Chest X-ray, PA view. Patient: 62 years old, sex F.
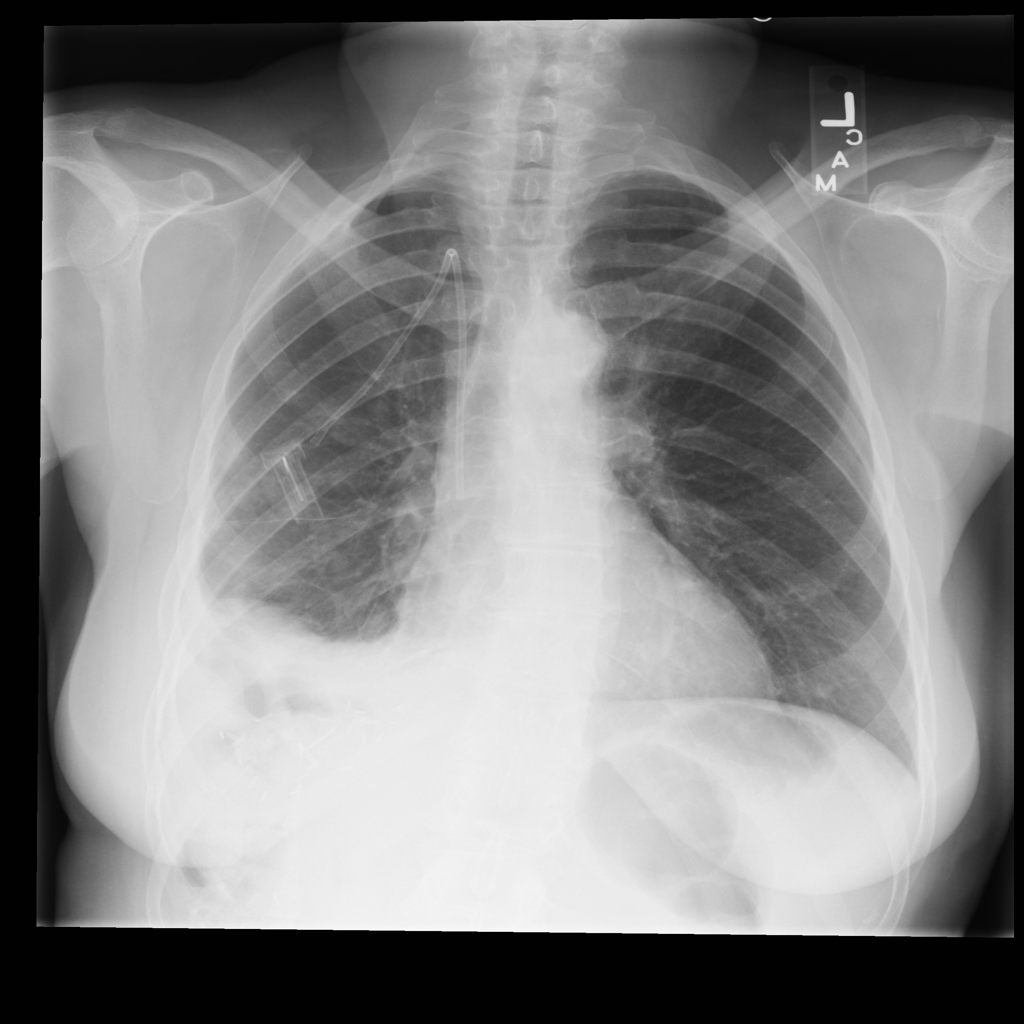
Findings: Atelectasis, Effusion